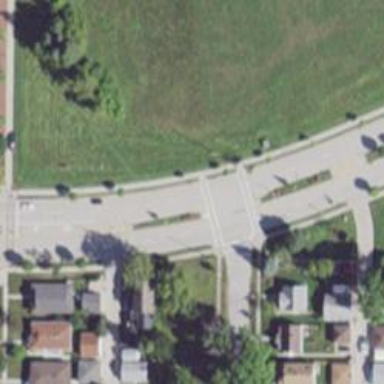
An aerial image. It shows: Asphalt footway with uncontrolled crossing marked by lines.